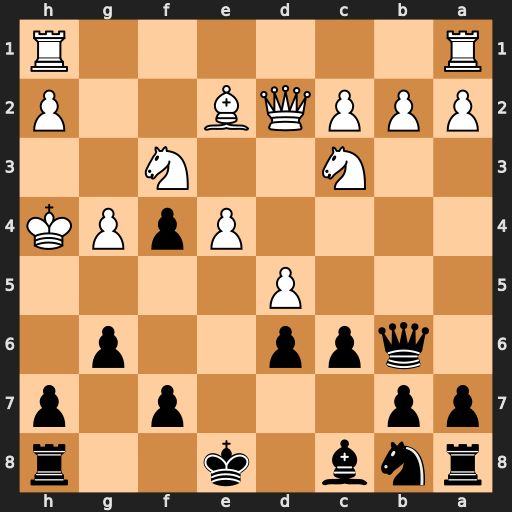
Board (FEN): rnb1k2r/pp3p1p/1qpp2p1/3P4/4PpPK/2N2N2/PPPQB2P/R6R
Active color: b
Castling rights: kq
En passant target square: -
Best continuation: Qf2+ Kg5 h6+